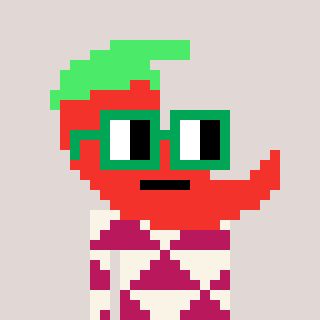
a pixel art character with square green glasses, a chilli-shaped head and a darkpink-colored body on a warm background